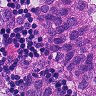
Metastatic tissue present: yes